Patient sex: M
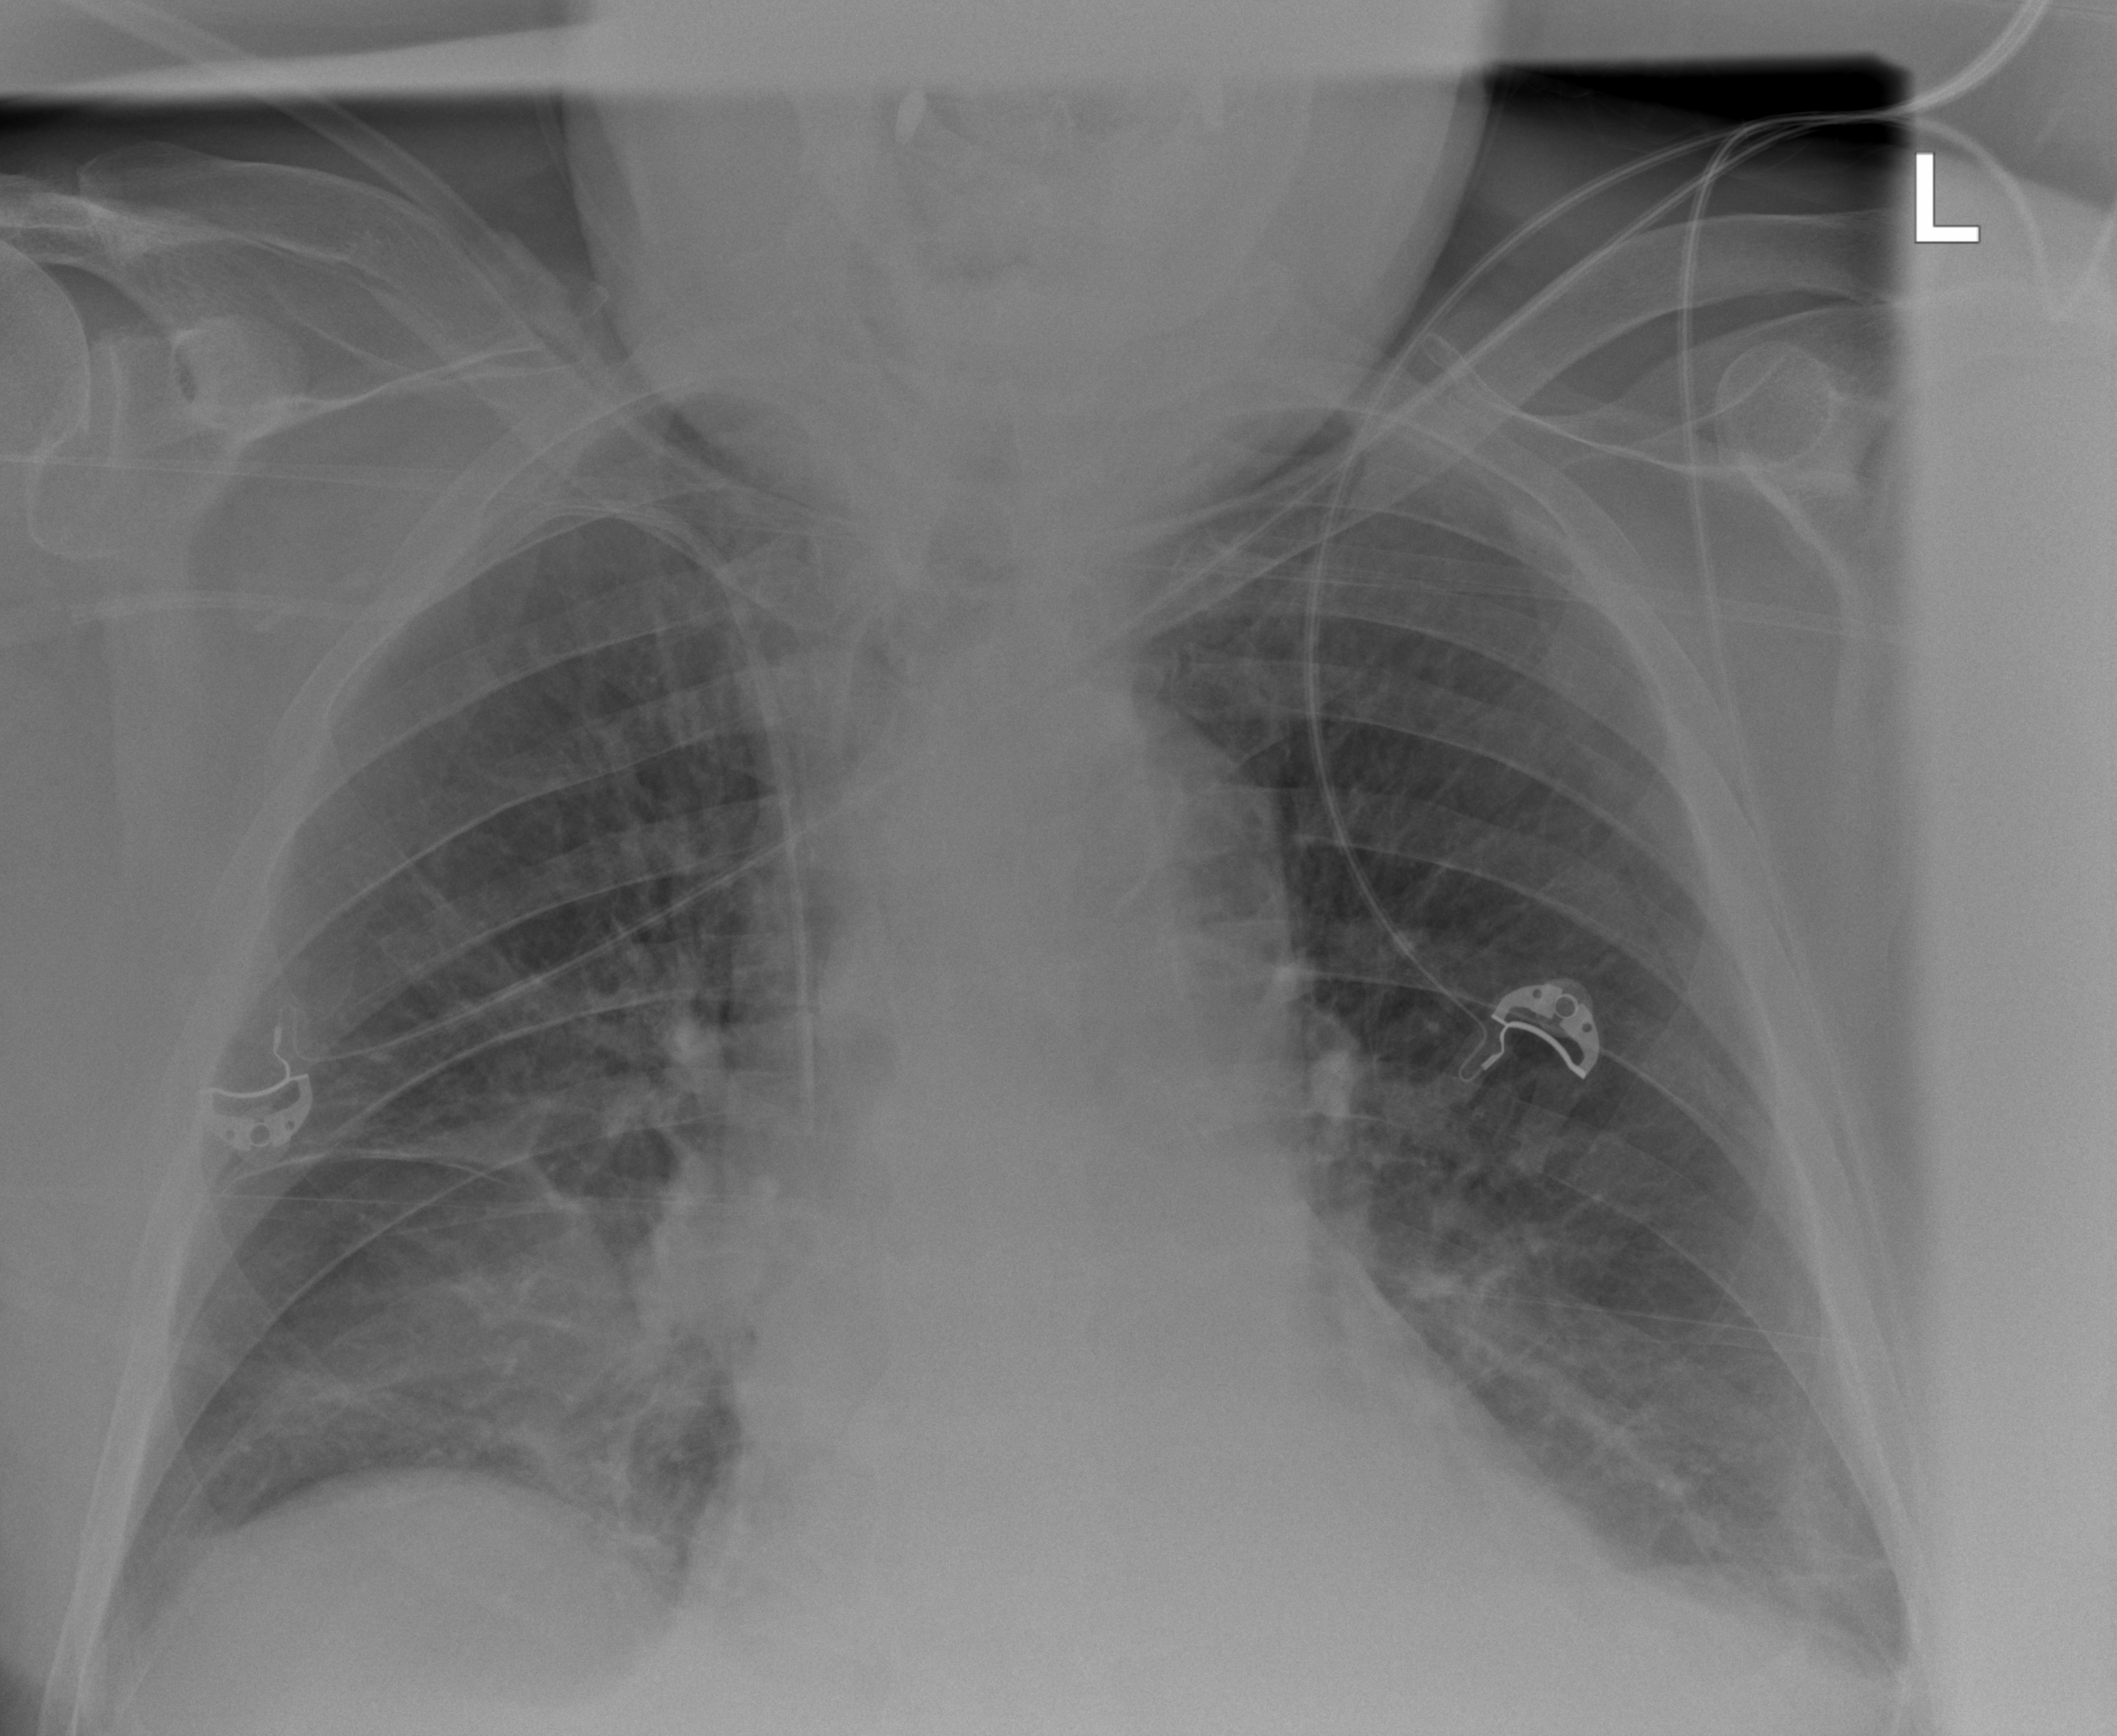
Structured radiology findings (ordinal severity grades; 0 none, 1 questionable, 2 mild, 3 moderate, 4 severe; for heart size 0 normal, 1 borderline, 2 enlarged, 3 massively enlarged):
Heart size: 0
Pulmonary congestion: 0
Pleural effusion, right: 1
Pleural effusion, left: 2
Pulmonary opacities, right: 2
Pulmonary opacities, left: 0
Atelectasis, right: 2
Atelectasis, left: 2